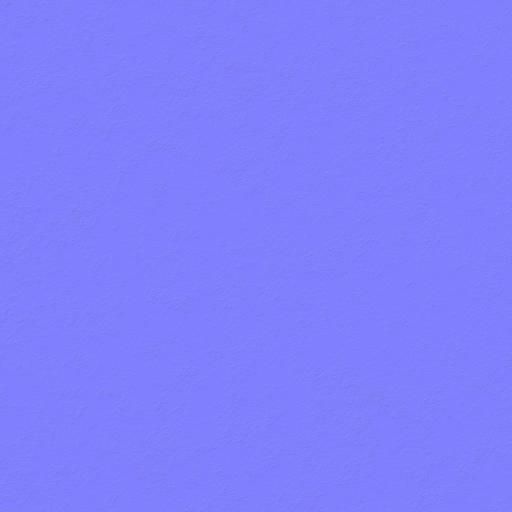
countertop granite